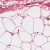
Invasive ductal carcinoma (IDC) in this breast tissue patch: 0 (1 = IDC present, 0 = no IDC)